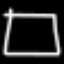
Label: square